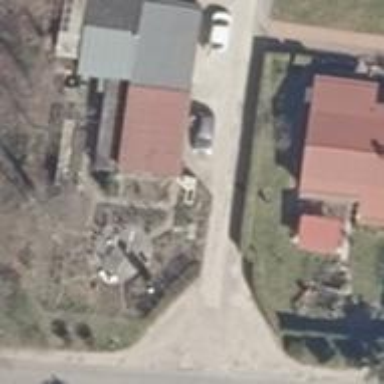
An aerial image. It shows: Residential road with concrete surface.